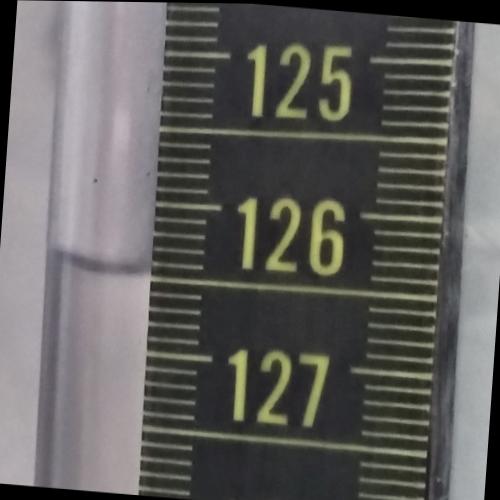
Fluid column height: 126.5 cm